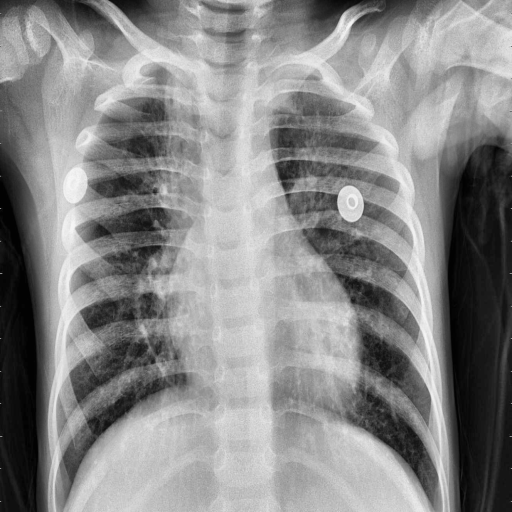
Finding: PNEUMONIA